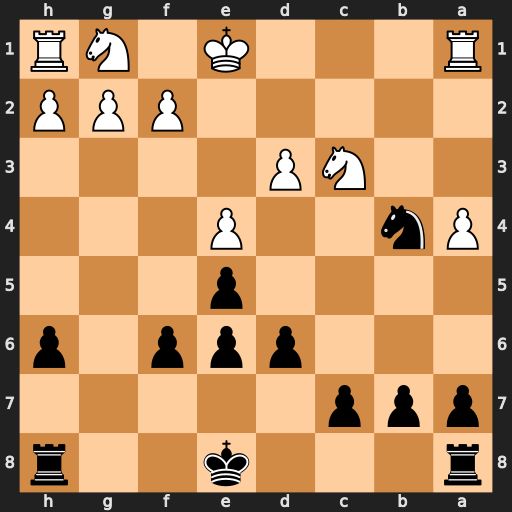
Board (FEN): r3k2r/ppp5/3ppp1p/4p3/Pn2P3/2NP4/5PPP/R3K1NR
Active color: b
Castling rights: KQkq
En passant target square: -
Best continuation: Nc2+ Kd2 Nxa1